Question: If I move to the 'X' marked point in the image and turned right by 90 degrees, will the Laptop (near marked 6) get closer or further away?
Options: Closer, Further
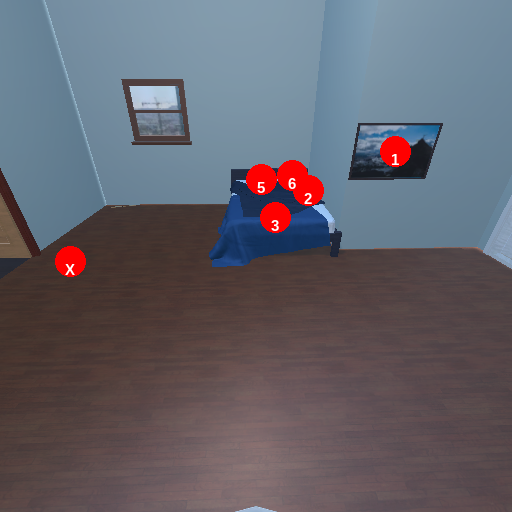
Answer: Closer